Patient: sex M, age 65
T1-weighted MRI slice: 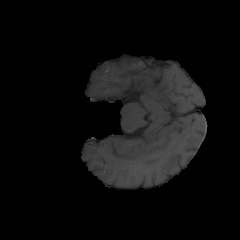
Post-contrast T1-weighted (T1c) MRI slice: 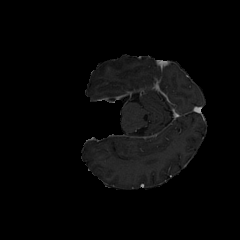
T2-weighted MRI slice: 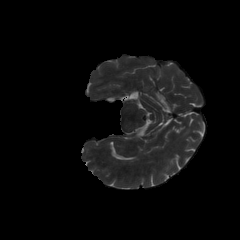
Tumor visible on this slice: no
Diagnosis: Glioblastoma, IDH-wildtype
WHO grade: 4